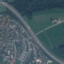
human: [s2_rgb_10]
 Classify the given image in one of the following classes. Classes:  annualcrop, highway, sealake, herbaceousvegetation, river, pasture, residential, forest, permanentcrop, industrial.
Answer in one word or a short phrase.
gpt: Highway